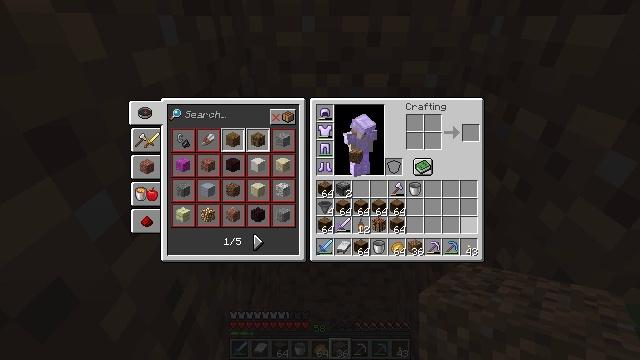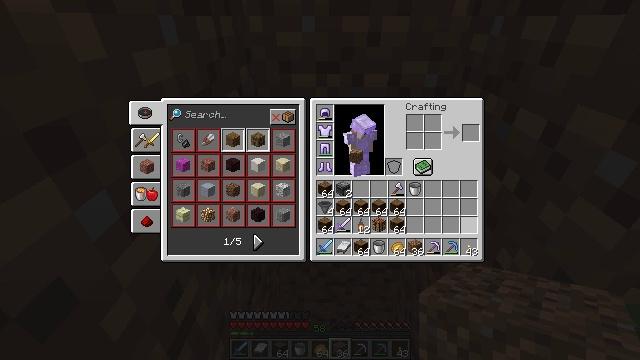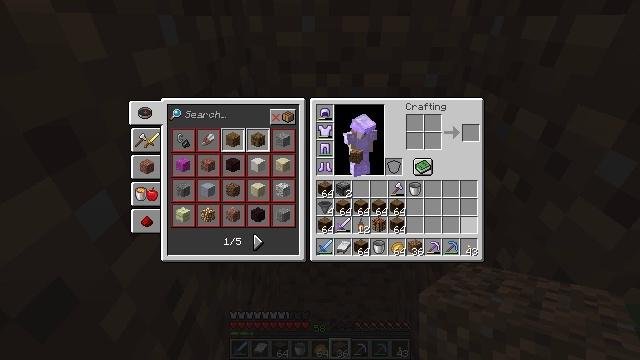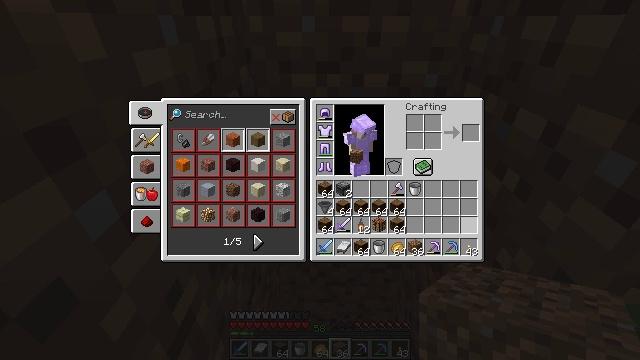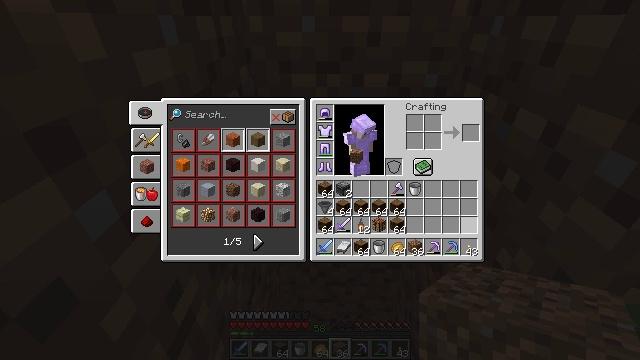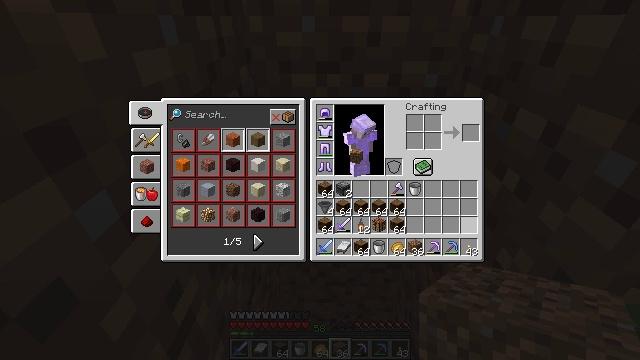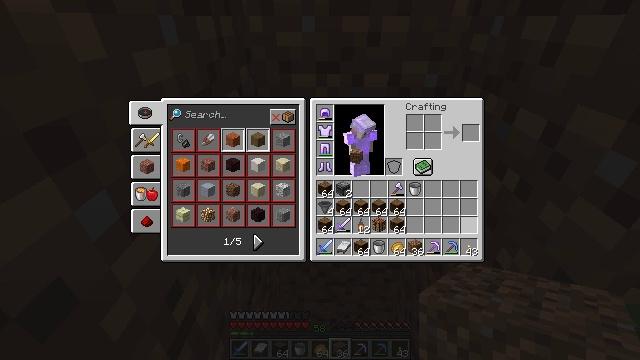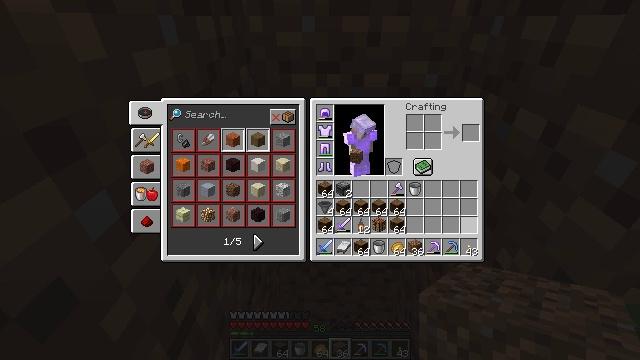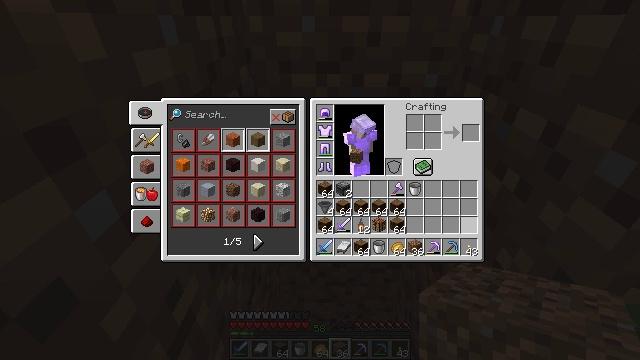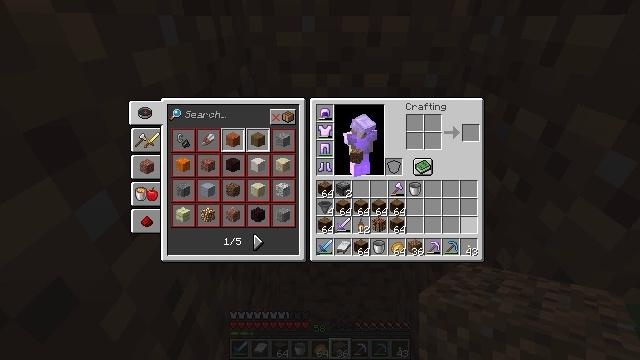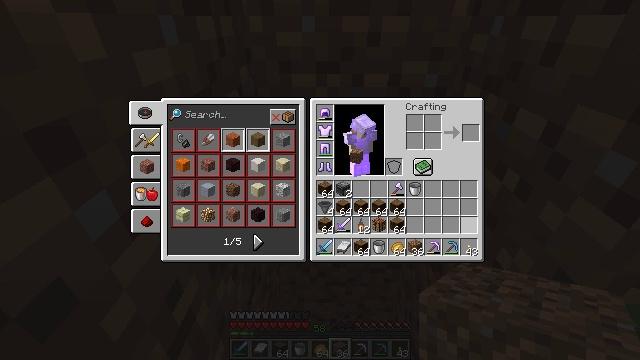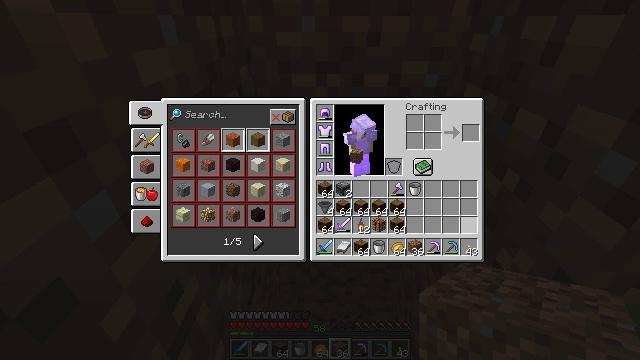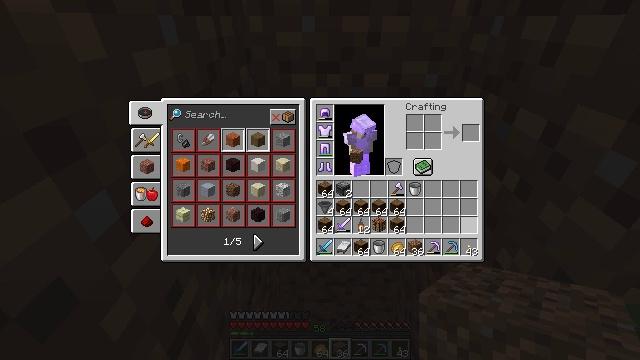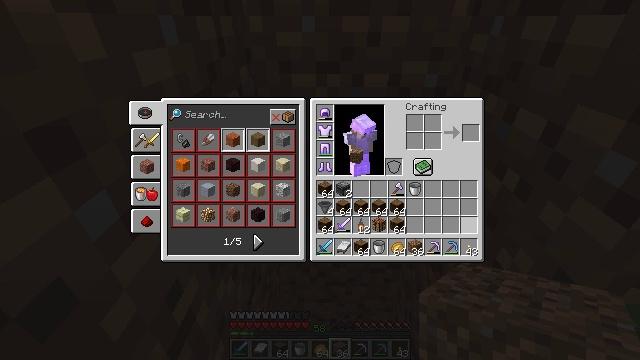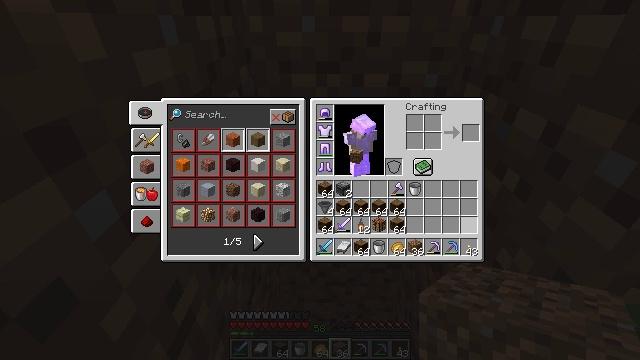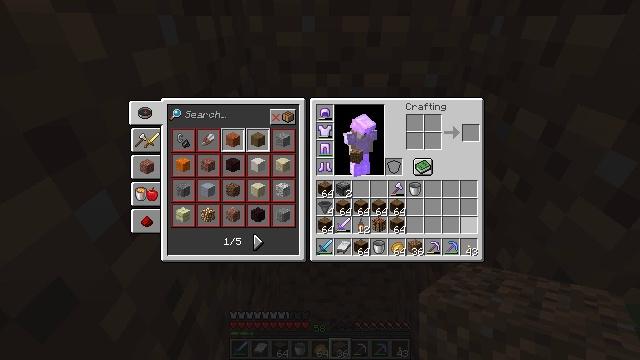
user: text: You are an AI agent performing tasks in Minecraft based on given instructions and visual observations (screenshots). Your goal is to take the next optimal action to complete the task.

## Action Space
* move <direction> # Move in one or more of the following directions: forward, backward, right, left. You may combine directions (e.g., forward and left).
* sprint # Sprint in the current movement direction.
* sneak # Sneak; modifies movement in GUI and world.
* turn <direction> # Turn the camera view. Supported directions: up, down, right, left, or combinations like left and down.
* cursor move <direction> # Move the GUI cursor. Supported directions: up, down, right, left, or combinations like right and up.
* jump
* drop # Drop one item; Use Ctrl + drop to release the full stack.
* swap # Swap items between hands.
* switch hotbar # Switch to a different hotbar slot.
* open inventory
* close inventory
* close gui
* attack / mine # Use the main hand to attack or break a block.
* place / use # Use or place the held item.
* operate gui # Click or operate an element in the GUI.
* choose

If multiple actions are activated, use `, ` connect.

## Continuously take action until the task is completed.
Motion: motion action
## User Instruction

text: Remove a spruce log from the inventory.
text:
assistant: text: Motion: no_op
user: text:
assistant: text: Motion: no_op
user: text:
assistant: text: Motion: no_op
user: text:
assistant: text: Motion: no_op
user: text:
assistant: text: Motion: no_op
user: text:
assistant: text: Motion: no_op
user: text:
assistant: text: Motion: no_op
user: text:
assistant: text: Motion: no_op
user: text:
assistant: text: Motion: no_op
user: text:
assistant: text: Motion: no_op
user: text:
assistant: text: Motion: no_op
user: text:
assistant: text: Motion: no_op
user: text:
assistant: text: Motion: no_op
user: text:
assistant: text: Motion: no_op
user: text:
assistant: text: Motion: no_op
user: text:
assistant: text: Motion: no_op
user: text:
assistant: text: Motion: no_op
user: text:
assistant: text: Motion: no_op
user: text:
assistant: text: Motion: no_op
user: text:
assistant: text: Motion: no_op
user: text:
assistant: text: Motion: no_op
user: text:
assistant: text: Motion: no_op
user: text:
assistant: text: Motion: no_op
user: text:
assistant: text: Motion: no_op
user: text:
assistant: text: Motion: no_op
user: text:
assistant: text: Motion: no_op
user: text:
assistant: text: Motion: no_op
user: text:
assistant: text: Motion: no_op
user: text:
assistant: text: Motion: no_op
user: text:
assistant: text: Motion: no_op